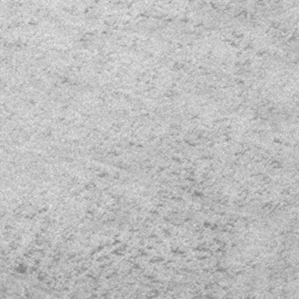
Label: frost